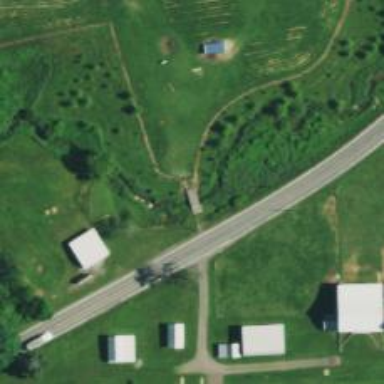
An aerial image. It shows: Covered bridge over service road.